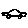
Label: car